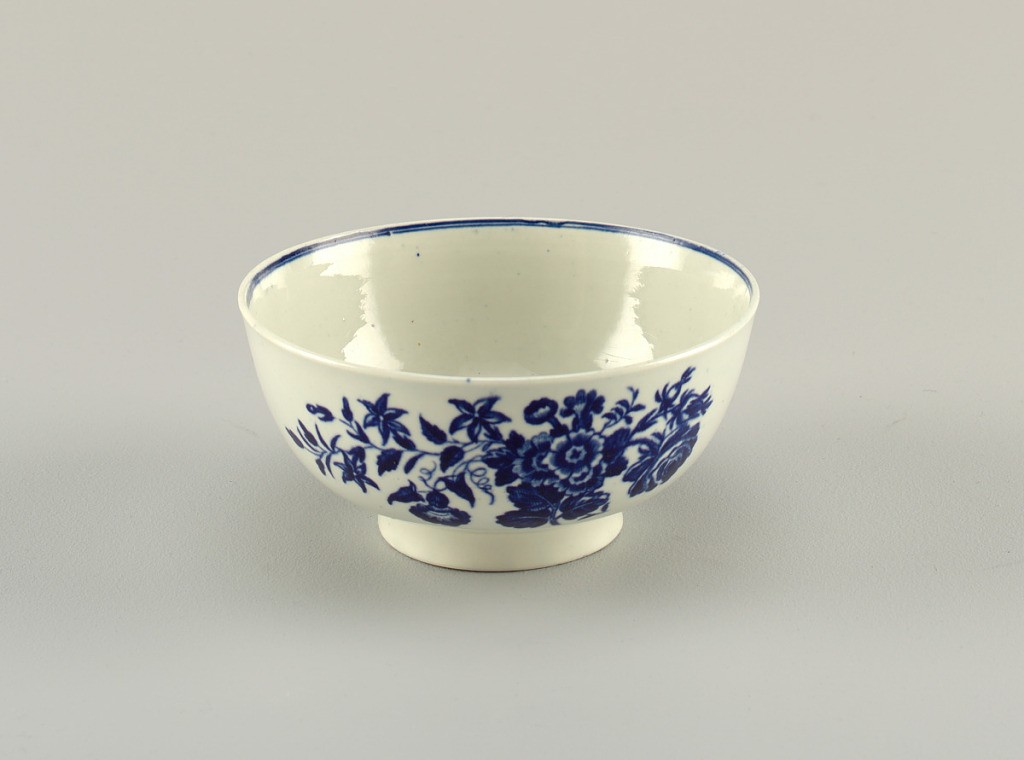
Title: Slop Bowl
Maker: Royal Worcester, English, established 1751
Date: ca. 1770
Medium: soft paste porcelain, vitreous enamel
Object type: bowl
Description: Outcurving side with cylindrical foot, with curved side. Decoration of floral sprays and butterflies.